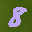
Label: 8